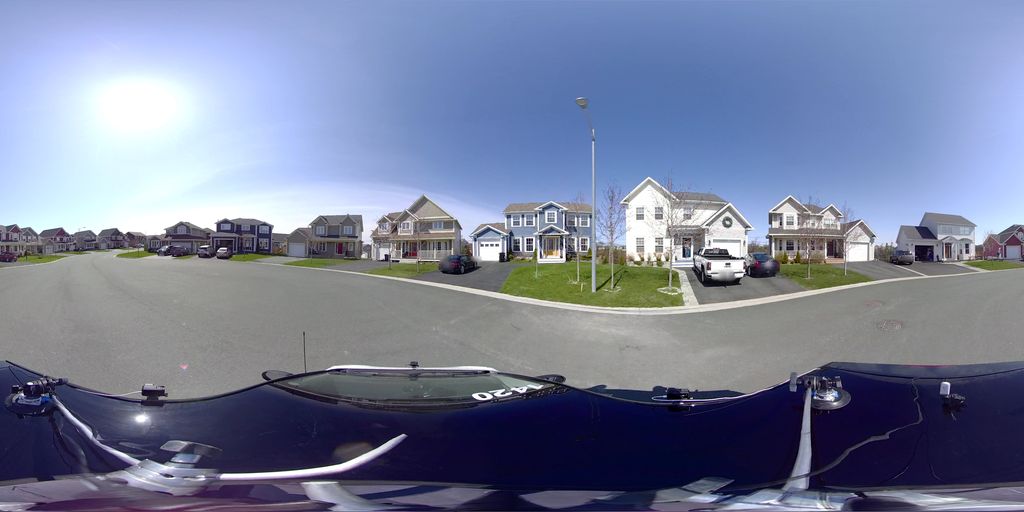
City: st_johns